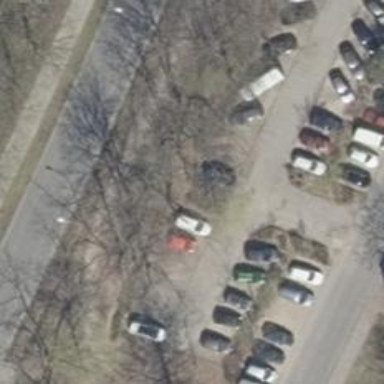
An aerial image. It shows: Asphalt parking aisle road without sidewalk.